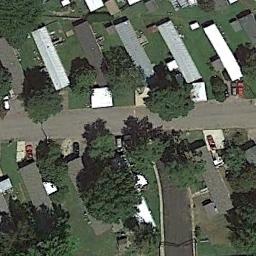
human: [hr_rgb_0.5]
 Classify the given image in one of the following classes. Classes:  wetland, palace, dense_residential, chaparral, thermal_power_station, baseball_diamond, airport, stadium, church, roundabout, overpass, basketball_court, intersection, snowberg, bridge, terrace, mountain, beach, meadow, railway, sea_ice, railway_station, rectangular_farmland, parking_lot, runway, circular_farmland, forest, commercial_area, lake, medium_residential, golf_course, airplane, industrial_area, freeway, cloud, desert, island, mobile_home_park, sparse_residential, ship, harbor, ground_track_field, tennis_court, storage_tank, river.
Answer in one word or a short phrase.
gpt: mobile_home_park